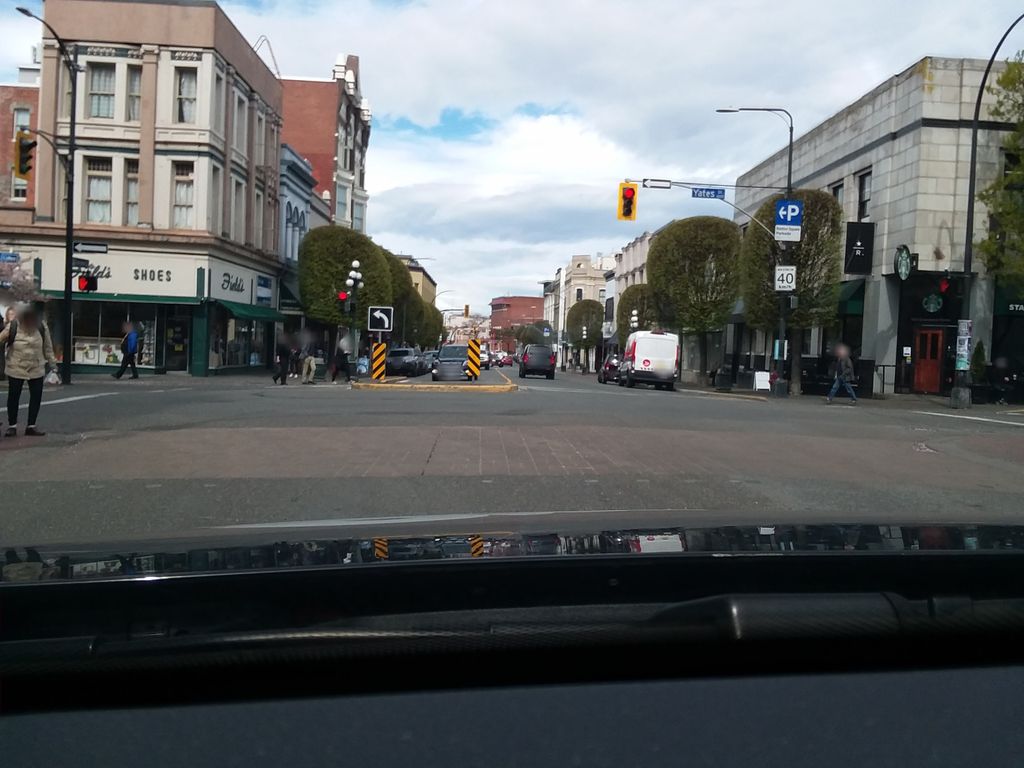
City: victoria